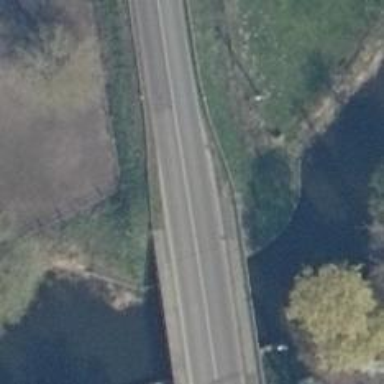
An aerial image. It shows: Secondary road on asphalt bridge.